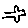
Label: bird